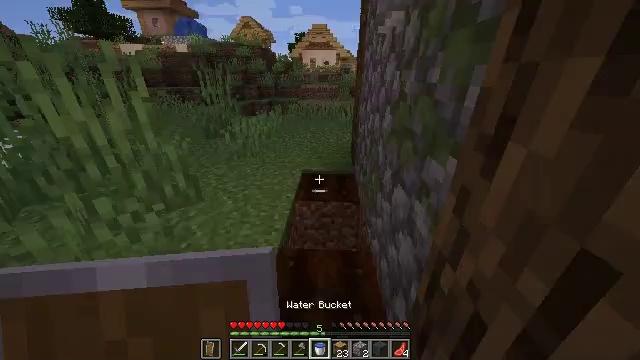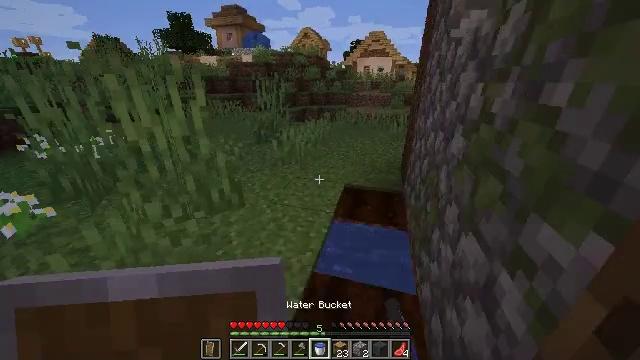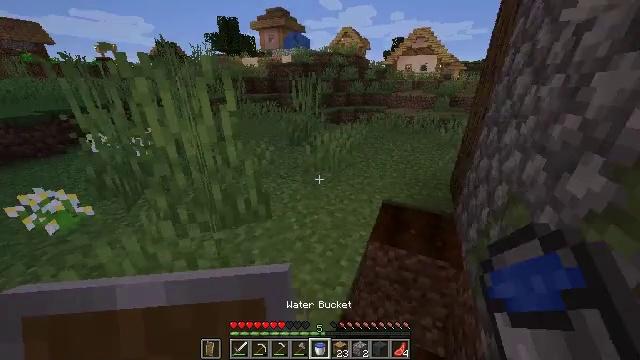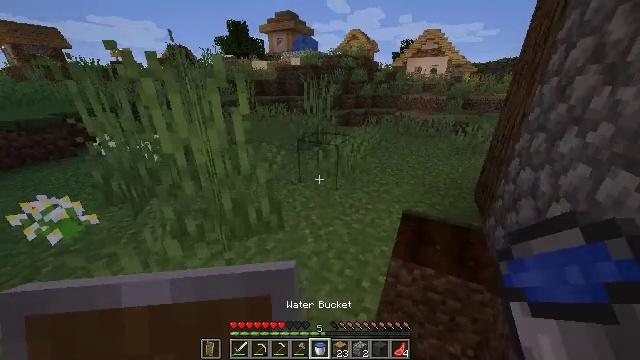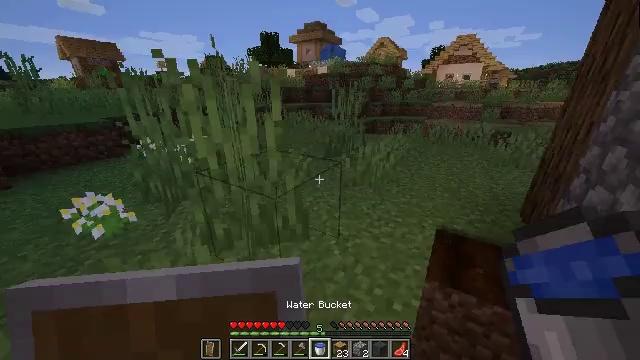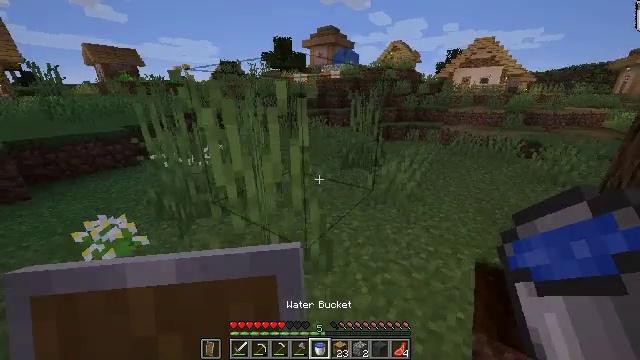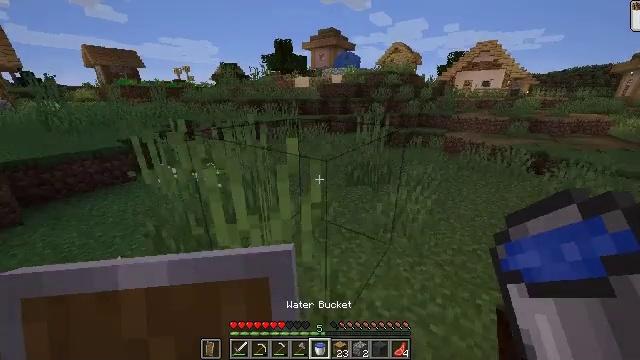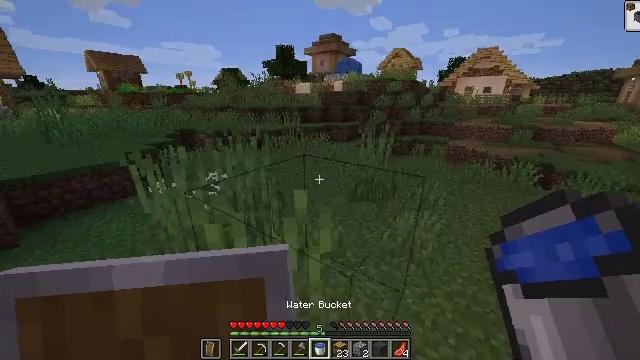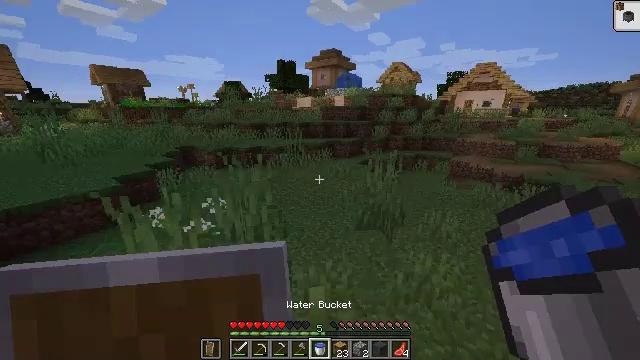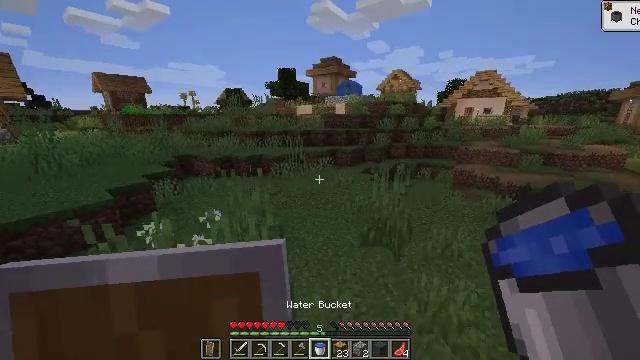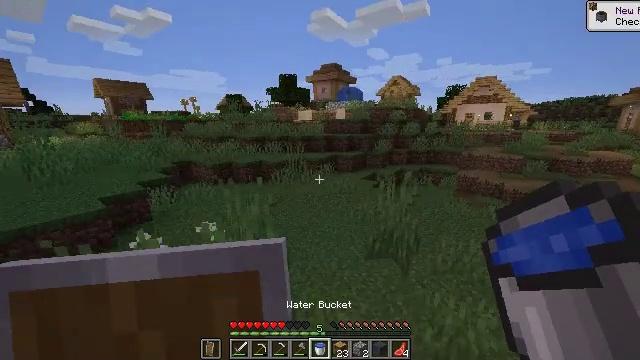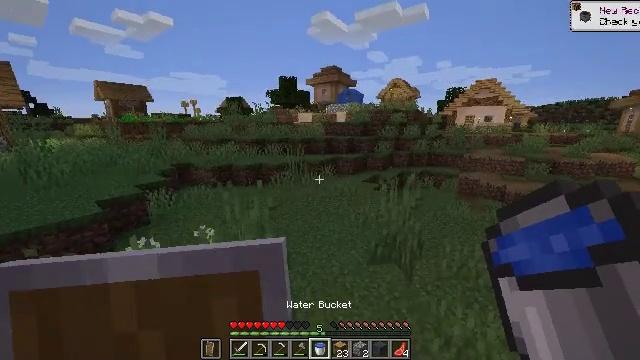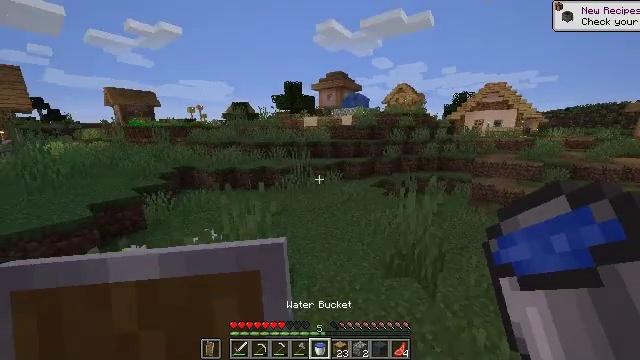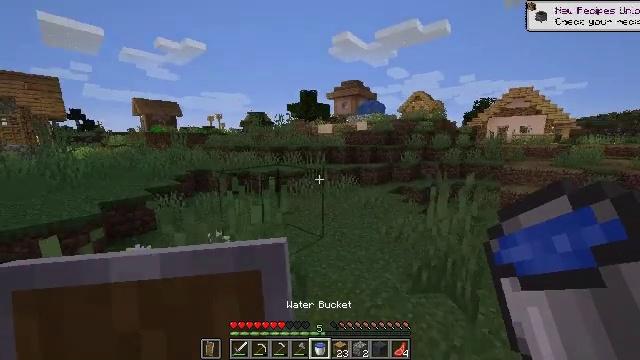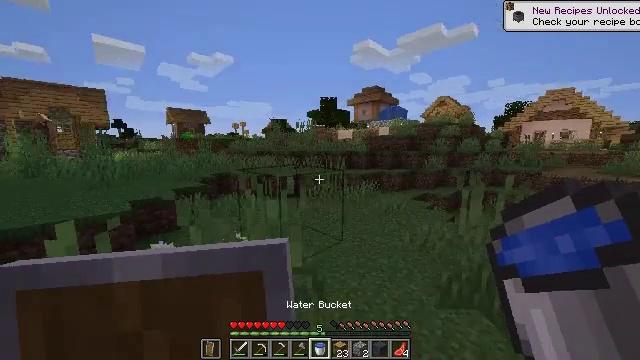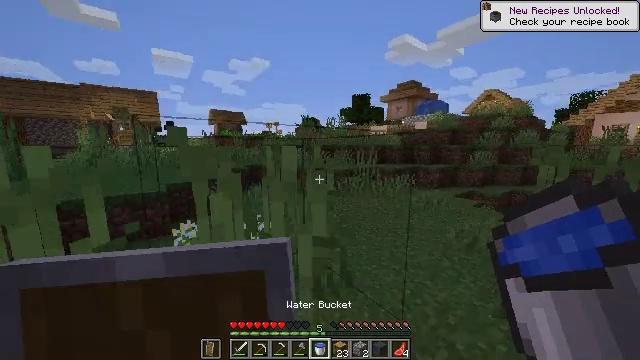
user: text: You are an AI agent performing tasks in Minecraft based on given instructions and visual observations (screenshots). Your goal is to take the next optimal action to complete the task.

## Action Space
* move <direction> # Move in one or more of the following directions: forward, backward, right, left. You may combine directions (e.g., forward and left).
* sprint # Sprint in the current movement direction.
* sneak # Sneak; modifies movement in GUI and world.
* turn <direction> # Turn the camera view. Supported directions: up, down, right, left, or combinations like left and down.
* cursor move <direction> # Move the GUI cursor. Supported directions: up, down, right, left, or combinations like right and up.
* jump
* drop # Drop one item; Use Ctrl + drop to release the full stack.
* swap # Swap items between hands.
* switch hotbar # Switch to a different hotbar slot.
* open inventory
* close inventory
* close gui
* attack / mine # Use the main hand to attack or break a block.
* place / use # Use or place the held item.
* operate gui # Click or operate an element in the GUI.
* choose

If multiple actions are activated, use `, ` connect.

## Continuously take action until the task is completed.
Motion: motion action
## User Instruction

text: Harvest grass block to clear the area.
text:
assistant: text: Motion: move forward, sprint, turn left and up
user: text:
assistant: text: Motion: move forward and move left, sprint, turn left
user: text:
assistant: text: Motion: move forward and move left, sprint, turn left
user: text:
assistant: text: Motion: move forward and move left, sprint, turn left and up
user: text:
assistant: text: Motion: move forward and move left, sprint, turn left, jump
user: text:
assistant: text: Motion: move forward, sprint, jump
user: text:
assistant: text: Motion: move forward, sprint, jump
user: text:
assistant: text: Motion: move forward, sprint, turn up, jump
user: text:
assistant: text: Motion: move forward, sprint, turn up, jump
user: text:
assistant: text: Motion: move forward, sprint, turn up, jump
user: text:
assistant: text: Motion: move forward, sprint, jump
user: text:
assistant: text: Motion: move forward, sprint, turn left and up, jump
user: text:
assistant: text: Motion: move forward, sprint, turn left and up, jump
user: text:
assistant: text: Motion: move forward, sprint, turn left and up, jump
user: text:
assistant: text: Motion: move forward, sprint, turn left, jump
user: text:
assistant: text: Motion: move forward, sprint, turn left and down, jump
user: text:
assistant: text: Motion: move forward, sprint, turn left and down, jump
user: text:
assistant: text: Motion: move forward, sprint, turn left, jump
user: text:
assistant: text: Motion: move forward, sprint, jump
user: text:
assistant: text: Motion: move forward, sprint, jump
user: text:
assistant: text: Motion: move forward, sprint, jump
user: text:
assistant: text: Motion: move forward, sprint, jump
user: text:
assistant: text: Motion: move forward, sprint, jump
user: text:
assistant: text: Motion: move forward, sprint, jump
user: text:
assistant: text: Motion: move forward, sprint, jump
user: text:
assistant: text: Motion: move forward, sprint, jump
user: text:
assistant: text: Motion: move forward, sprint, jump
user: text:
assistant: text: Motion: move forward, sprint, jump
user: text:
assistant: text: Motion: move forward, sprint, jump
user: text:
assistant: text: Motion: move forward, sprint, turn right and down, jump